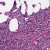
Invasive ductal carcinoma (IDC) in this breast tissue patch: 1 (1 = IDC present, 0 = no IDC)